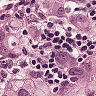
Metastatic tissue present: yes